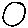
Label: circle